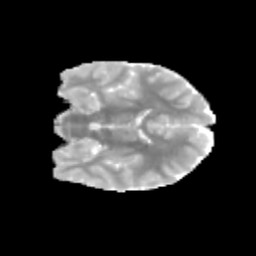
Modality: MD
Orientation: coronal
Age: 10
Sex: male
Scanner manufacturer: siemens
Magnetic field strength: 3 T
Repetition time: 3.8 s
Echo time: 0.07 s